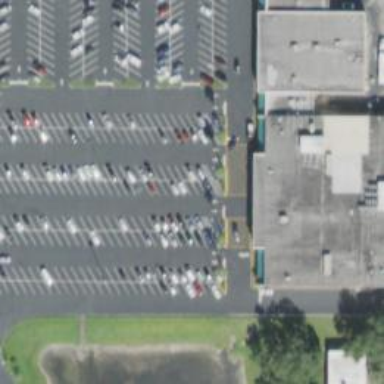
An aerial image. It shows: Parking space.